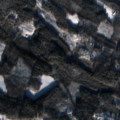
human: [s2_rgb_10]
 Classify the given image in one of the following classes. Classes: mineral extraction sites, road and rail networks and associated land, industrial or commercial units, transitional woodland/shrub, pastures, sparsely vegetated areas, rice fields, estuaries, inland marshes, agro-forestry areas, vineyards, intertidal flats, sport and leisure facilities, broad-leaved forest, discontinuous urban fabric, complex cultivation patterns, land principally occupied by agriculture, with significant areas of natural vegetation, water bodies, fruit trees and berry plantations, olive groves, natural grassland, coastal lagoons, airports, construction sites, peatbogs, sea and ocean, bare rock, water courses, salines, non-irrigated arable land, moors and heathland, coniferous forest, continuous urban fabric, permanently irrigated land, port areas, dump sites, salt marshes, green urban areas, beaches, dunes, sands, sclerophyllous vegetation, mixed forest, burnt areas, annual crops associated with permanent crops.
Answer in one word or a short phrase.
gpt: land principally occupied by agriculture, with significant areas of natural vegetation, broad-leaved forest, coniferous forest, mixed forest